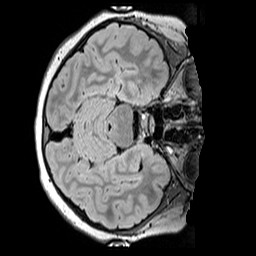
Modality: FLAIR
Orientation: axial
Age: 10
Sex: female
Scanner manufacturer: siemens
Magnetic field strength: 3 T
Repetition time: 5 s
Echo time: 0.388 s